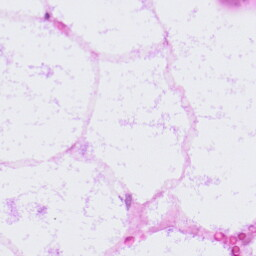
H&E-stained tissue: LymphNode